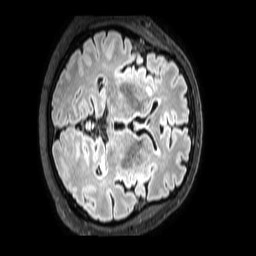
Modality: FLAIR
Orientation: axial
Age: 61
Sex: male
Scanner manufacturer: philips
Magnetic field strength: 3 T
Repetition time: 4.8 s
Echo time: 0.2795 s